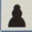
Piece: bP